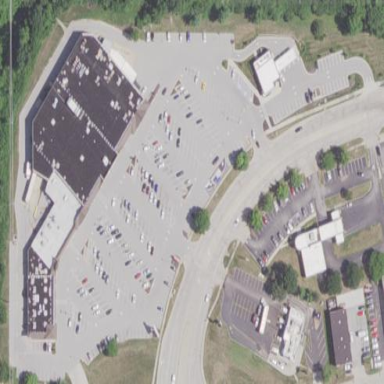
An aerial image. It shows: Retail area.